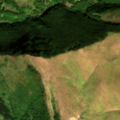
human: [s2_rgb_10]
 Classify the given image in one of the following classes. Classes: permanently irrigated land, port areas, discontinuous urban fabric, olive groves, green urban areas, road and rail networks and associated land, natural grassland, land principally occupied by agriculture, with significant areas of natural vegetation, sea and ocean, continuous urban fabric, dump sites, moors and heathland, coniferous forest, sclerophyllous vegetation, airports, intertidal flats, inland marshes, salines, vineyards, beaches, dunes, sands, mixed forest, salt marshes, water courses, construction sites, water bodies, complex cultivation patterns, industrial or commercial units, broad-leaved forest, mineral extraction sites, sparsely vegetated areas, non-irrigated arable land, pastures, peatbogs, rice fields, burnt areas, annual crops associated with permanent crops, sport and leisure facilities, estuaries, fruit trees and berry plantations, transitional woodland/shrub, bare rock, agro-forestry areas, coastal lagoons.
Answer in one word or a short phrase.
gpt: broad-leaved forest, natural grassland, transitional woodland/shrub